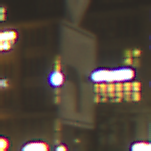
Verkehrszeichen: VerlaufVorfahrtsstrasse6
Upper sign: Vorfahrtsstrasse
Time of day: Night
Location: Outdoor (Urban)
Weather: Overcast
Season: NotSpecified
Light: Artificial